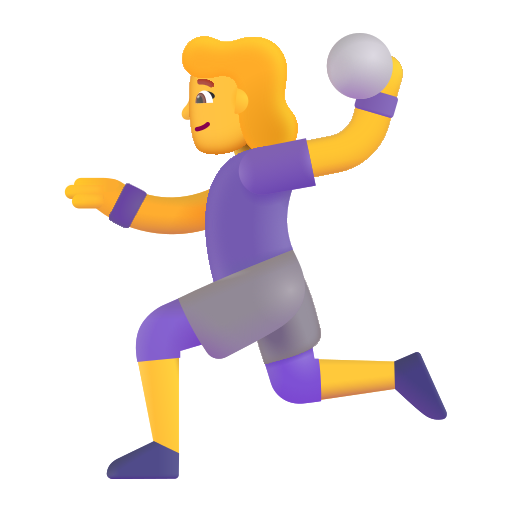
woman playing handball color default